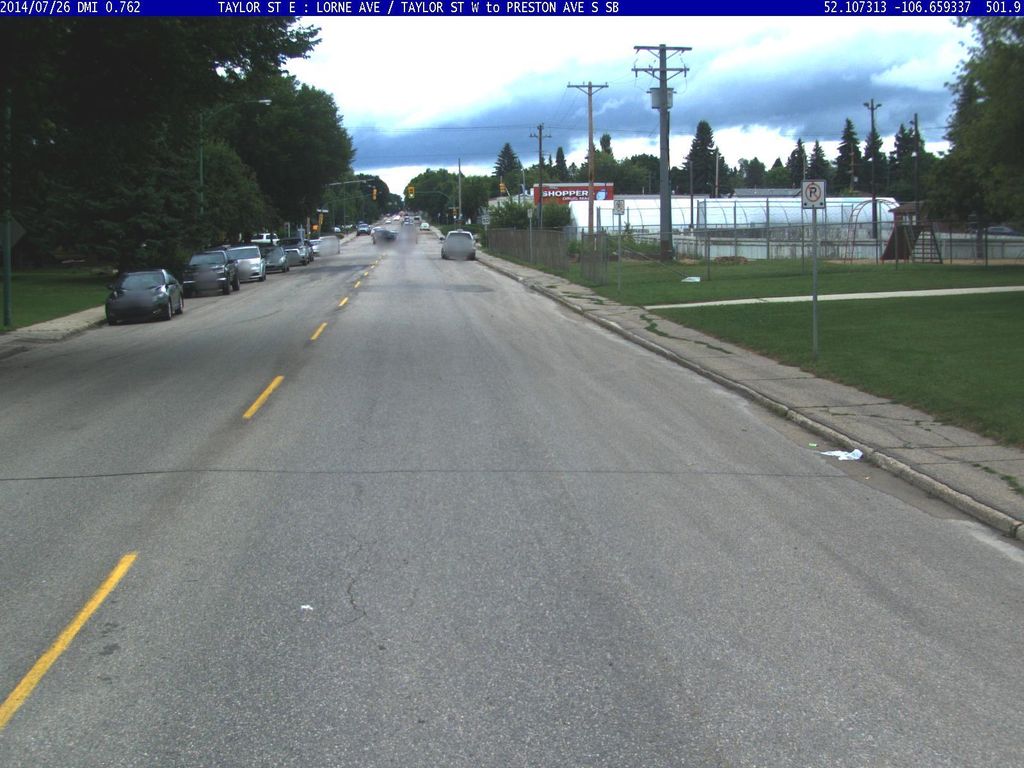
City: saskatoon